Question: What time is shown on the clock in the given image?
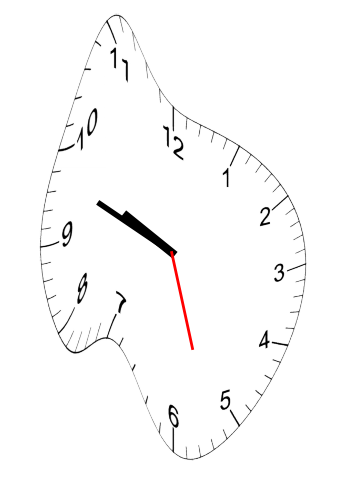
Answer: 09:48:27